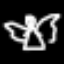
Label: angel